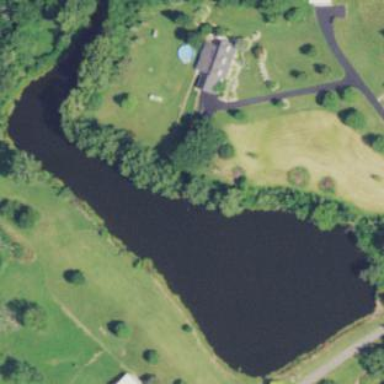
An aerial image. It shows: Pond with natural water.